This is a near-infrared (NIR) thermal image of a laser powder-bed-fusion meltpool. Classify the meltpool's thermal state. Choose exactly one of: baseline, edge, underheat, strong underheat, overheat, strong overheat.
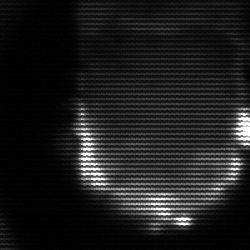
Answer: baseline